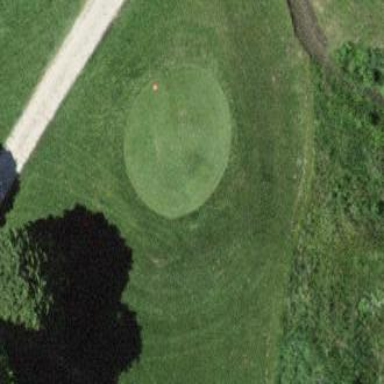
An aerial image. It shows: Golf tee on grassy land.